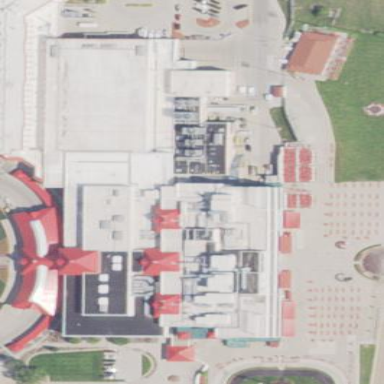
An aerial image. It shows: Casino building.